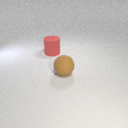
large brown rubber sphere in front of large red rubber cylinder